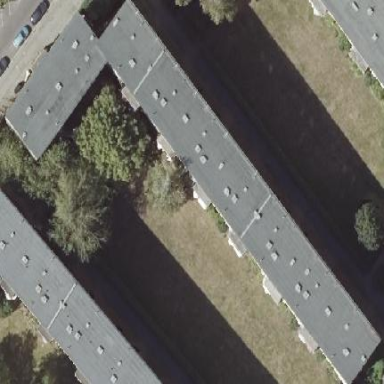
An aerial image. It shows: Apartment building with flat roof.